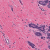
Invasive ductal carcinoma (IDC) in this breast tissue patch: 0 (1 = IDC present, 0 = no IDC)